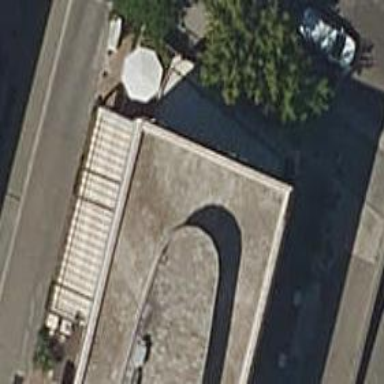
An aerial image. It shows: Restaurant.